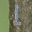
Label: 1